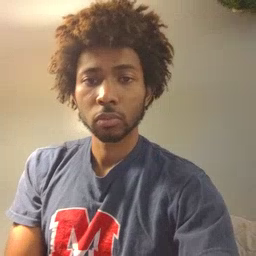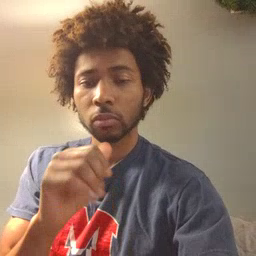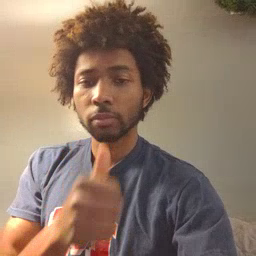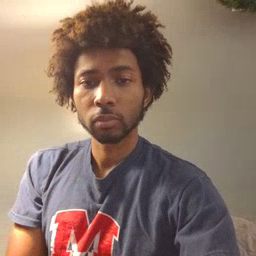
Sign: not